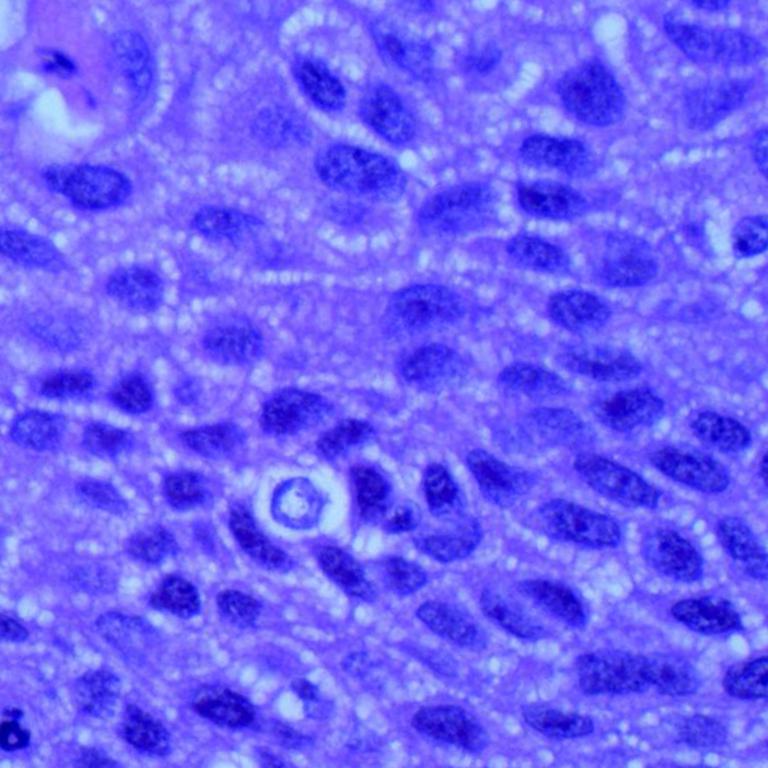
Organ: lung
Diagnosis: squamous carcinomas